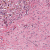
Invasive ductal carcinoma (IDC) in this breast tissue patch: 0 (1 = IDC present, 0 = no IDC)